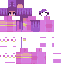
A female human skin with pale skin, wearing brown long hair dressed in a purple tshirt and brown pants, featuring a closed mouth.